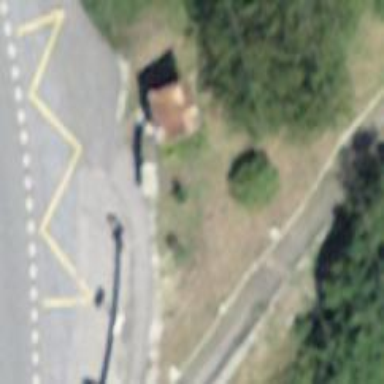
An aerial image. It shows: Bus stop with platform for public transport.